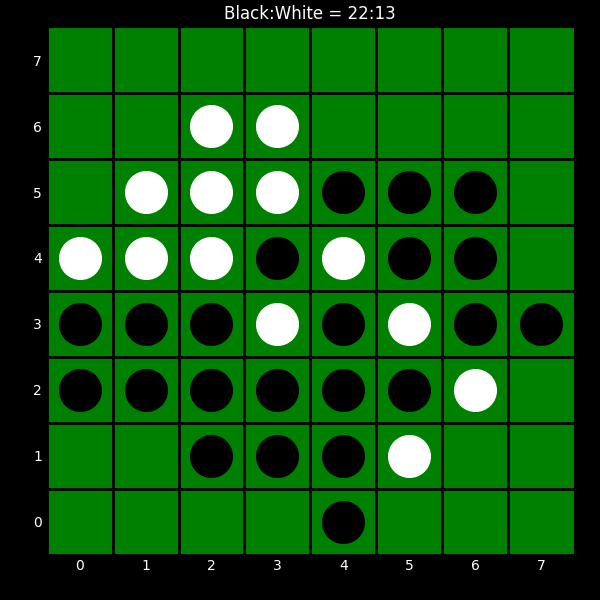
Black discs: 22
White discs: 13